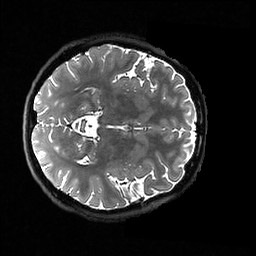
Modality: T2w
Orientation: axial
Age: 26
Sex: female
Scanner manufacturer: ge
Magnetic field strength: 3 T
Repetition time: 3.202 s
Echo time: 0.0669 s